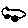
Label: car